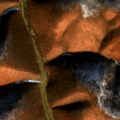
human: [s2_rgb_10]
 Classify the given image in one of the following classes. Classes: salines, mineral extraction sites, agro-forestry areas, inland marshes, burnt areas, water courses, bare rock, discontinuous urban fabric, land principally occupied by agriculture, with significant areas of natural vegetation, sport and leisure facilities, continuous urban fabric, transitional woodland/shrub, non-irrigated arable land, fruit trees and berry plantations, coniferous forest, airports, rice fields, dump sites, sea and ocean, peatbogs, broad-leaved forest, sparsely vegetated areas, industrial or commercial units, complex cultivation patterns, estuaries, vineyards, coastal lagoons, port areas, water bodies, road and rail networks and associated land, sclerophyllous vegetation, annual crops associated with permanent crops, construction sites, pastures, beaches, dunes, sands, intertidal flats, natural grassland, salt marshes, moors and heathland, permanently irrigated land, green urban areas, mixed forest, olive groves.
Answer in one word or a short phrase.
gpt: broad-leaved forest